A spectrogram of one vibration snapshot from a rotating bearing is shown (time on one axis, frequency on the other). Diagnose the bearing from this image, choosing from: normal, inner_race, outer_race, ball.
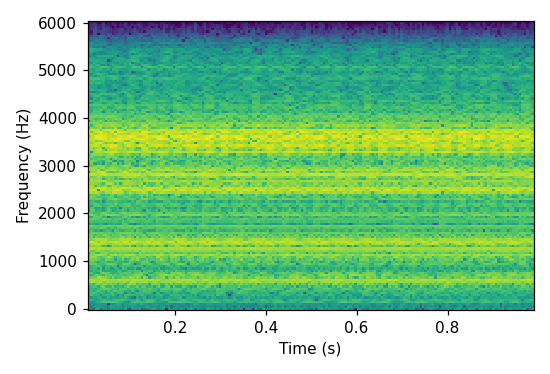
Answer: inner_race